Interaction volume radius: 10 \u00c5
Interaction volume height: 25 \u00c5
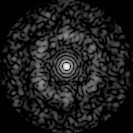
Disorder parameter: 0.7775